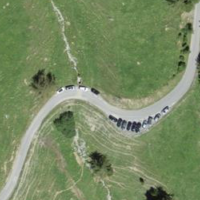
EUNIS habitat code: 23
Species observed at this site:
Primula veris